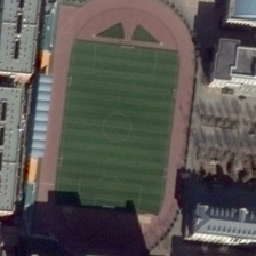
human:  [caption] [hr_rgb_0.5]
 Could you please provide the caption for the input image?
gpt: There is a park near the building.

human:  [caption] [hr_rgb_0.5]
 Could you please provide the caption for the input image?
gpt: There is a park near the building.

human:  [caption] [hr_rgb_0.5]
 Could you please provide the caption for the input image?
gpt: There is a playground near the building.

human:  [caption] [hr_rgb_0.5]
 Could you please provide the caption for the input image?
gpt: There is a playground nearby.

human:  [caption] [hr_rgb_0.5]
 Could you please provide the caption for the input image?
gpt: There's a playground near the building.